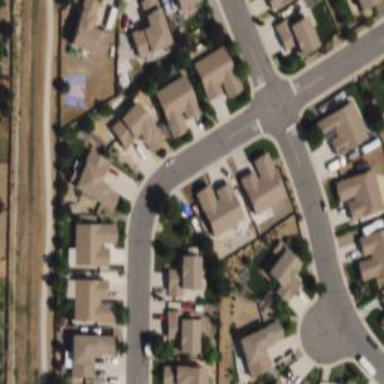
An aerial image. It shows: Residential road with separate asphalt sidewalk.